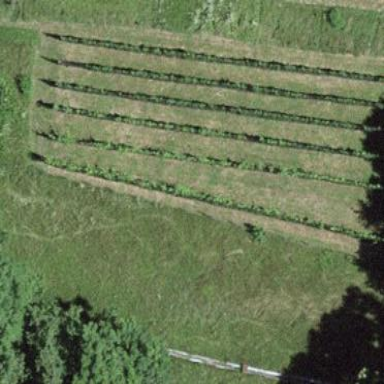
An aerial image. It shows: Beautiful vineyard in the countryside.